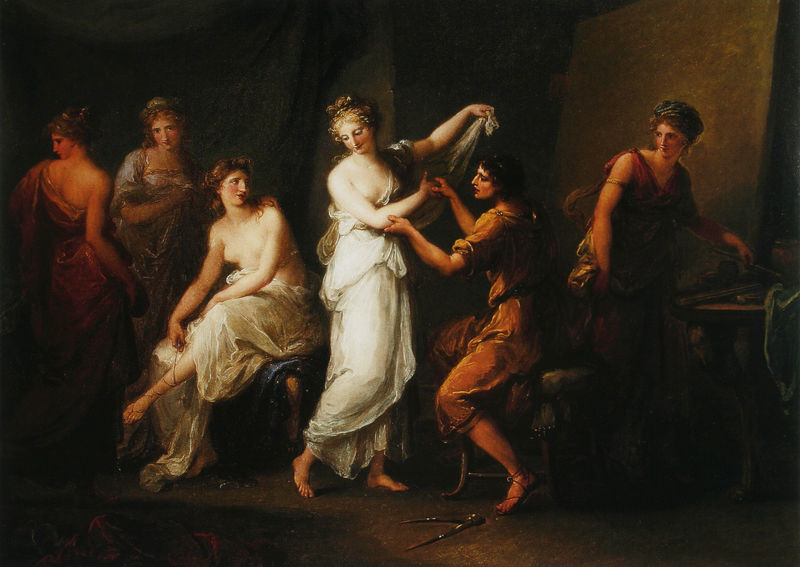
Titel: Zeuxis komponiert das Bildnis der Helena
Künstler: Angelika Kauffmann
Standort: Providence (Rhode  Island)
Institution: Brown University Library
Schlagwörter: akt, blau, dunkel, fuß, gemälde, gruppe, haut, mann, nackt, schatten, weiß, baden, frauen, gelb, grün, menschen, mädchen, ocker, sitzen, bewegung, blumen, braun, brust, busen, damen, frau, frisur, haar, hell, hintergrund, holz, kleid, kleider, licht, mitte, mund, nase, orange, paris, profil, raum, rücken, schmuck, schwarz, stirn, stuhl, stühle, szene, tisch, zimmer, dame, rot, schleier, tuch, beige, fest, malerei, tanz, alt, blond, wand, arm, arme, band, diener, dienerin, falten, gesicht, haarschmuck, halten, kleidung, stehen, bild, gesten, hände, vorhang, öl, boden, gewand, haare, interieur, schnur, sitzend, stoff, stoffe, gewänder, personen, musik, prostituierte, tanzen, kontrast, locke, locken, rosa, schulter, beine, bein, brüste, füße, ballett, schuhe, drehen, braut, grazien, weiblich, muse, anprobe, hochgesteckt, sandalen, ankleiden, faltenwurf, halbakt, gemach, zeigen, dekolleté, entblößt, momentaufnahme, bad, barfuss, antike, motiv, schönheit, jungfrau, künstler, waffen, leinwand, allegorie, kranz, mythologie, rom, toilette, harem, sandale, tanzende, jüngling, werkstatt, werkzeug, sklave, toga, mythologische szene, mittelalter, musen, historienmalerei, sklavin, leicht, reneissance, kränze, museum, wien, binden, empire, reigen, bänder, sechs, mittelfeld, tunika, dienerinnen, sklaven, antikisch, helfen, anmut, römisch, helena, barfüssig, fraune, anziehen, angelika kauffmann, kauffmann, zange, maß, gemäle, bleu, aufgereiht, zirkel, äl, togas, tunikas, heirat, schmücken, sklavinnen, umziehen, messen, schneider, huren, nutten, maßnehmen, neid, keider, tanzend, grazie, schattem, tant, schöne künste, tan, concurbinen, schlulterschließe, sechs frauenschulter, srisuren, tanze